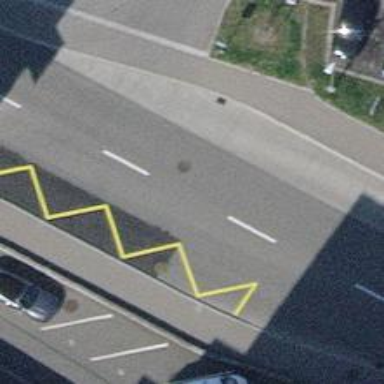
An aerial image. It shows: Bus stop with stop position for public transport.